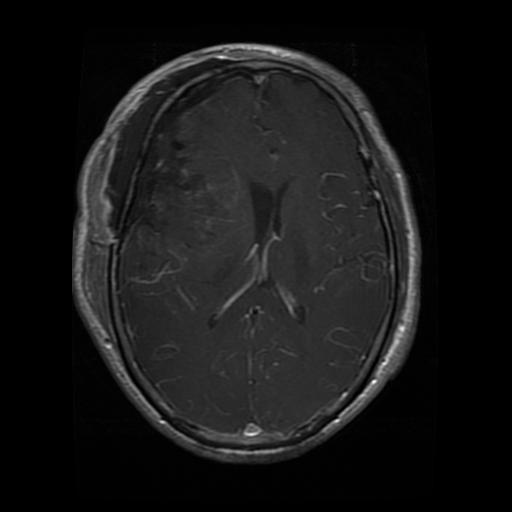
Label: glioma